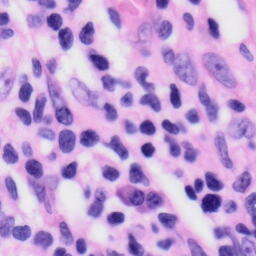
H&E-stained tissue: Skin